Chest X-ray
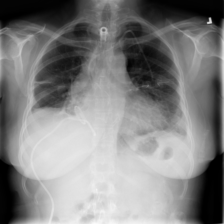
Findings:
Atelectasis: negative
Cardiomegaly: negative
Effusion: negative
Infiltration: negative
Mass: negative
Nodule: negative
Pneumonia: negative
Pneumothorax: negative
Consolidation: negative
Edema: negative
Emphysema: negative
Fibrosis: negative
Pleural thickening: negative
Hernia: negative